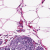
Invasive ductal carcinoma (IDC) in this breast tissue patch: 0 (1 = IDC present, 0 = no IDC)